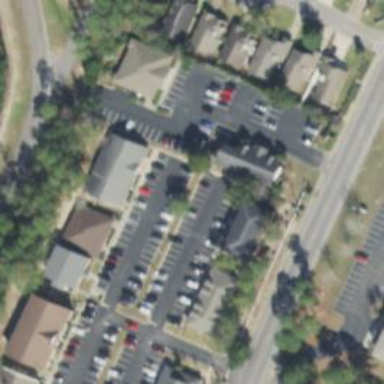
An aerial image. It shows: Parking space is available.